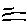
Label: line